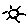
Label: sun